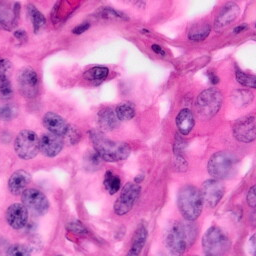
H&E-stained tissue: Pancreatic